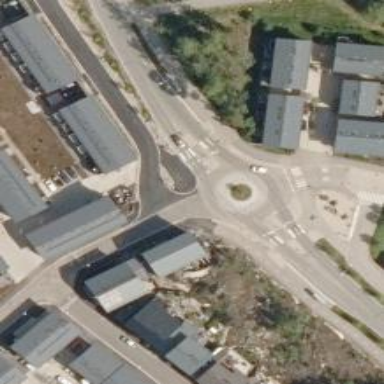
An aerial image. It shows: Tertiary road made of asphalt leading to roundabout junction.